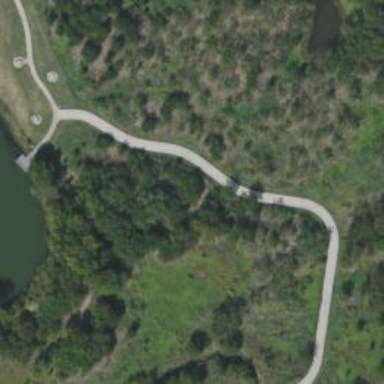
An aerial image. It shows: Path.